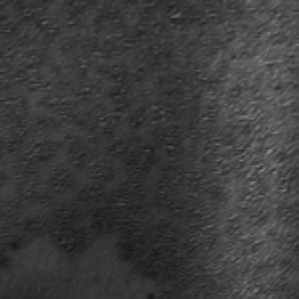
Label: frost